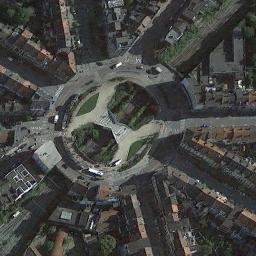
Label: roundabout